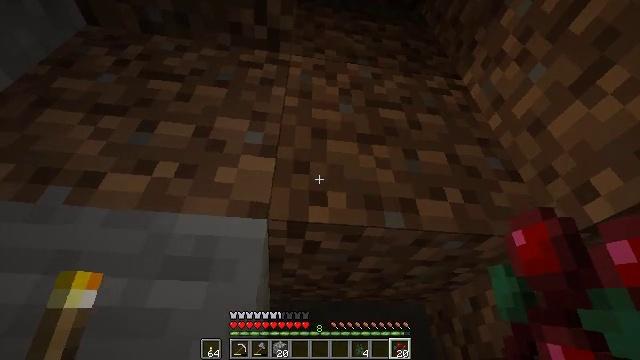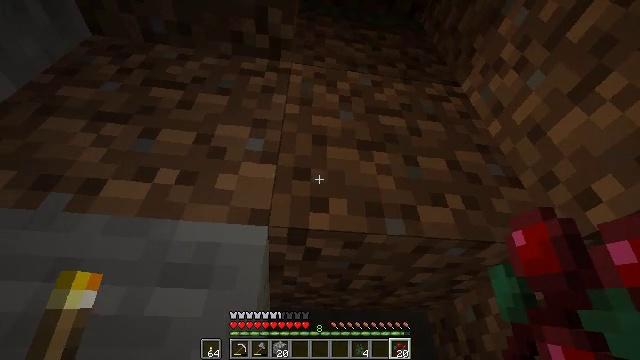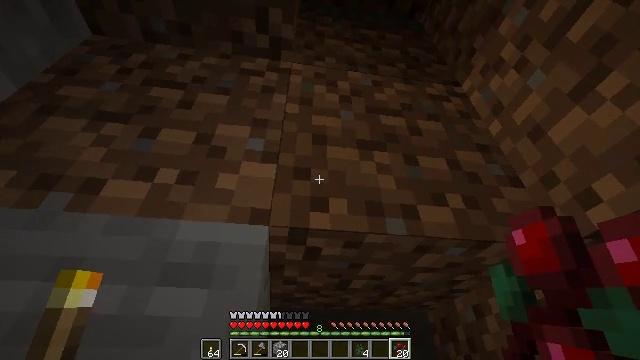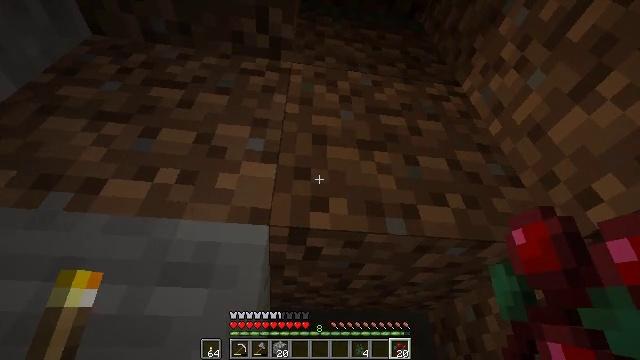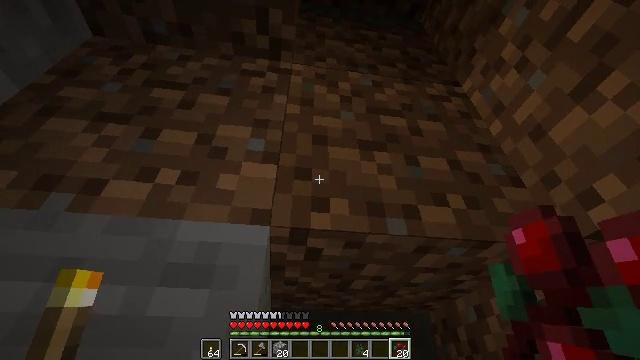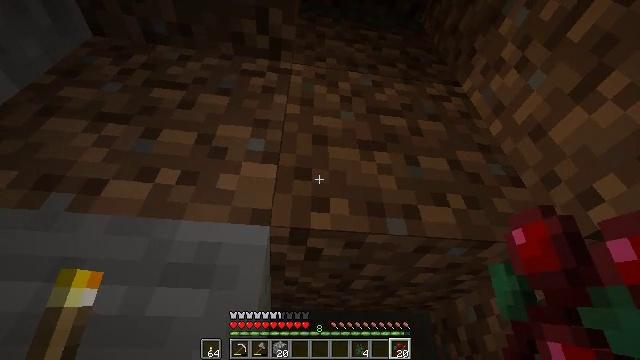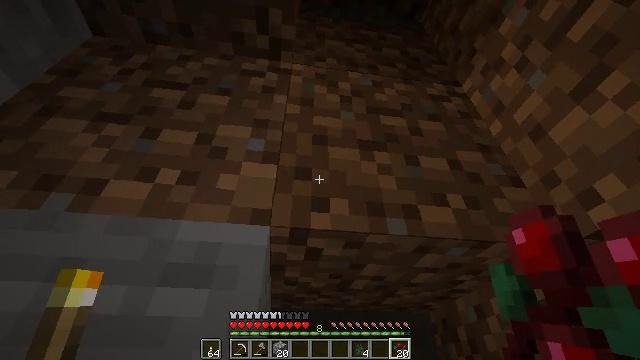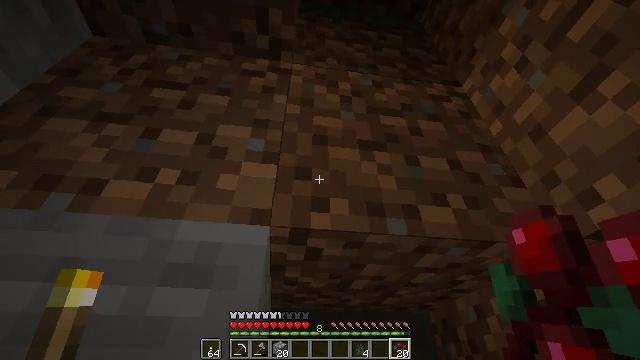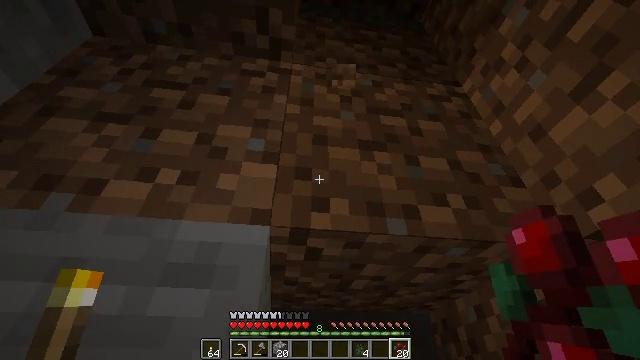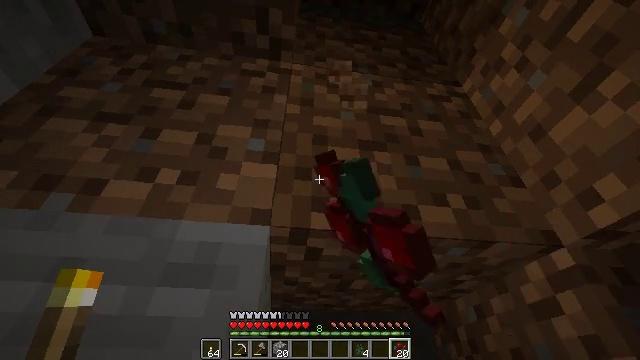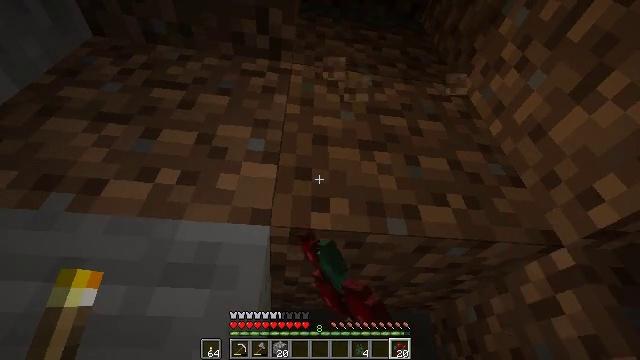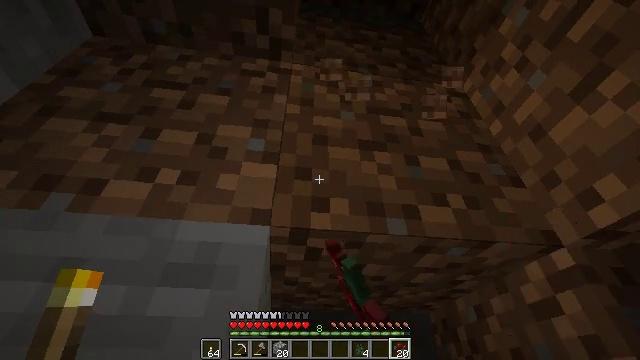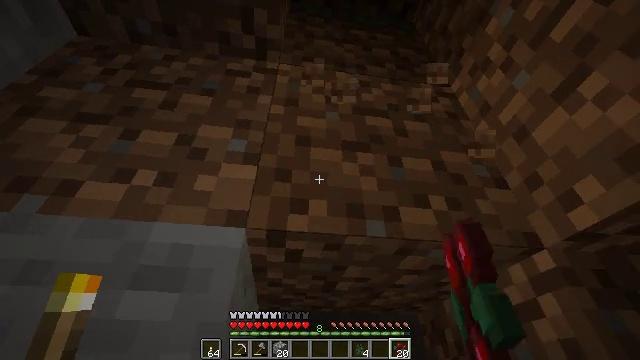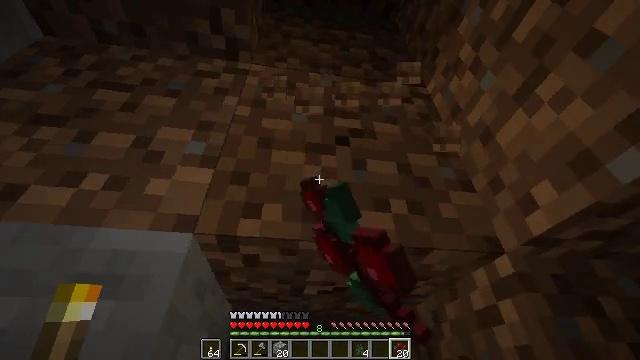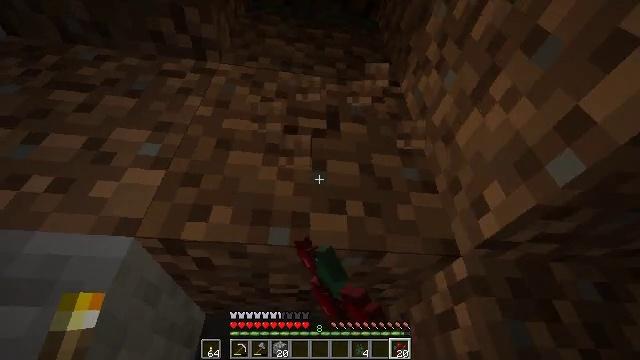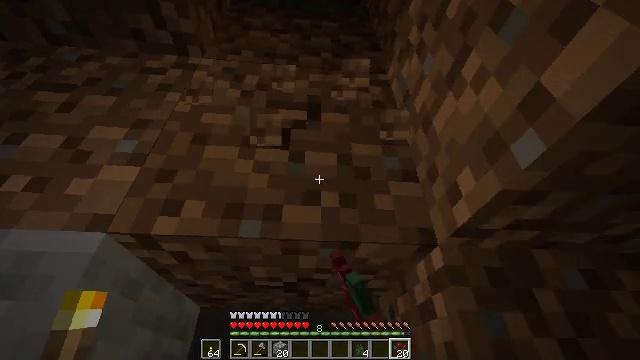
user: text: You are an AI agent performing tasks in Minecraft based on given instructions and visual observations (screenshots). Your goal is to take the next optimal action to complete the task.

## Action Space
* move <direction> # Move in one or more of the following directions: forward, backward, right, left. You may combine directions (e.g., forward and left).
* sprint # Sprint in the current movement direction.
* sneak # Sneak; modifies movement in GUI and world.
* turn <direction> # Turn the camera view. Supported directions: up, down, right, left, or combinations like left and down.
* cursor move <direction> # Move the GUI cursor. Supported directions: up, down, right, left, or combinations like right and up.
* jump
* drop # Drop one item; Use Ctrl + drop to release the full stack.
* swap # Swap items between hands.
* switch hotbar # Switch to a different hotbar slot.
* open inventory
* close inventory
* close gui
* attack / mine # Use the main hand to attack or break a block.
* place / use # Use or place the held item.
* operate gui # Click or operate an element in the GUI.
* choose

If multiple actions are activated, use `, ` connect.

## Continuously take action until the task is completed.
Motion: motion action
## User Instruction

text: Break the dirt block.
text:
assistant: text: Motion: turn up
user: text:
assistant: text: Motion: no_op
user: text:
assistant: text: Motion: no_op
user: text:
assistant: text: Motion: no_op
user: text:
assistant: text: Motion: no_op
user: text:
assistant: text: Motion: no_op
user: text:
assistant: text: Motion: no_op
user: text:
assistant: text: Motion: attack / mine
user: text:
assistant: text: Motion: attack / mine
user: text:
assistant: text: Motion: attack / mine
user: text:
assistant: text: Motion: attack / mine
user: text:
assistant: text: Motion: move right, attack / mine
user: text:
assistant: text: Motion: move right, attack / mine
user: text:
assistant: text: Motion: move right, attack / mine
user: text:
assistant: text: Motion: turn left and down, attack / mine
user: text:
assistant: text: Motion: turn left and down, attack / mine
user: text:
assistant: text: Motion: turn left and down, attack / mine
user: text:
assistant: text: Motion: turn left, attack / mine
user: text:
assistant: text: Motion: turn left, attack / mine
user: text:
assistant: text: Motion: attack / mine
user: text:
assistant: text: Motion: attack / mine
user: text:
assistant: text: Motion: attack / mine
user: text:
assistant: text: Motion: attack / mine
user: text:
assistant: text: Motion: attack / mine
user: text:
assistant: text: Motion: attack / mine
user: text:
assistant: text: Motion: attack / mine
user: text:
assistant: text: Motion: attack / mine
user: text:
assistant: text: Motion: attack / mine
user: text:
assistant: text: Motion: attack / mine
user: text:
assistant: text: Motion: attack / mine